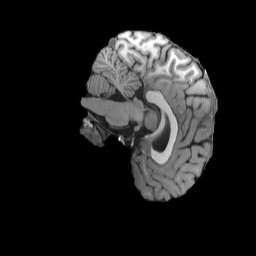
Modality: T1w
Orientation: sagittal